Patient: sex M, age 61
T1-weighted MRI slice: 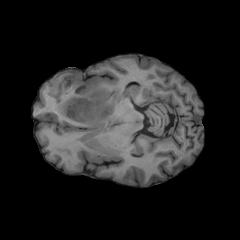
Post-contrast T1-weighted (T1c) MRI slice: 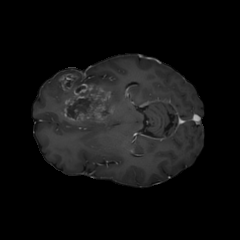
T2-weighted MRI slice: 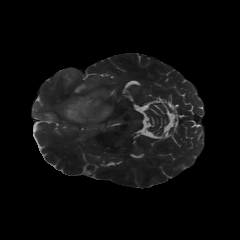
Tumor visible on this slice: yes
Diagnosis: Glioblastoma, IDH-wildtype
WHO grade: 4